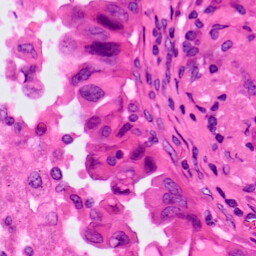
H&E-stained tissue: Lung